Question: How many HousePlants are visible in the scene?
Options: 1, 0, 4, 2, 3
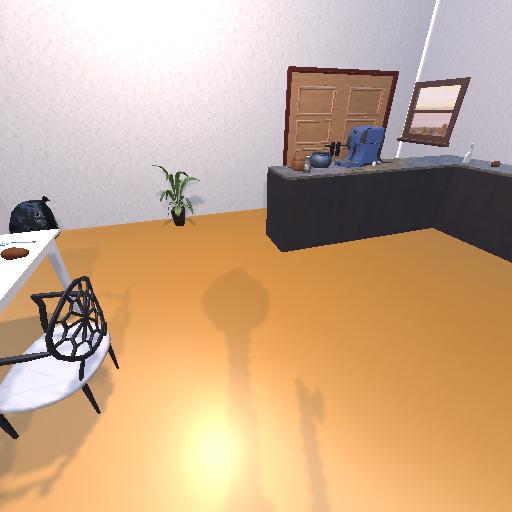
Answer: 1